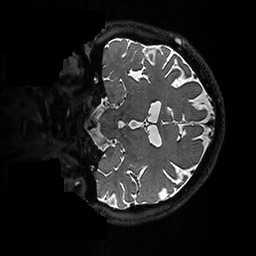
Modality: T2w
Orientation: coronal
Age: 72
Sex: male
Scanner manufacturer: ge
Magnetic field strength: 3 T
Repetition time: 3.202 s
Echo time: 0.05868 s